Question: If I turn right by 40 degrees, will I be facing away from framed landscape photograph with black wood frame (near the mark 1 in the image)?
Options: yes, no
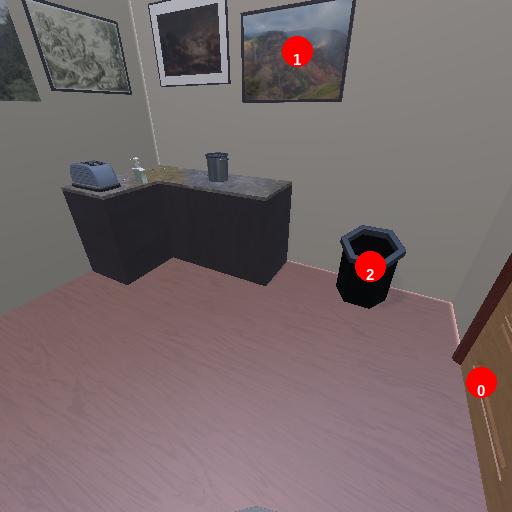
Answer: yes